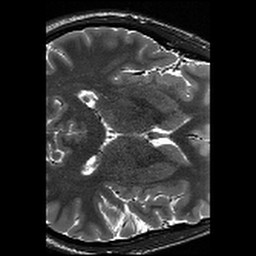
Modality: T2w
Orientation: axial
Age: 25
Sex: male
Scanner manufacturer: siemens
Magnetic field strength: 3 T
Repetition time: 13.15 s
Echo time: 0.082 s